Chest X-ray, PA view. Patient: 68 years old, sex F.
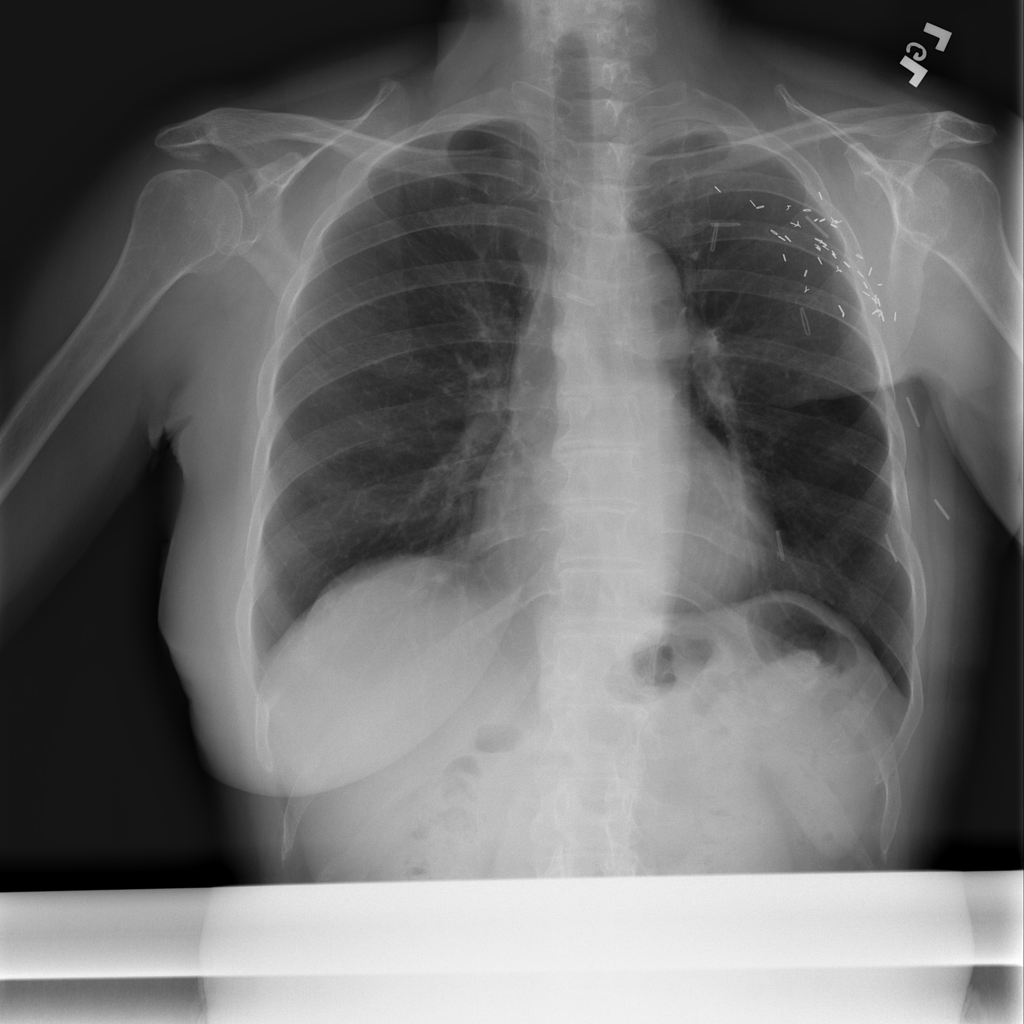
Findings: No Finding